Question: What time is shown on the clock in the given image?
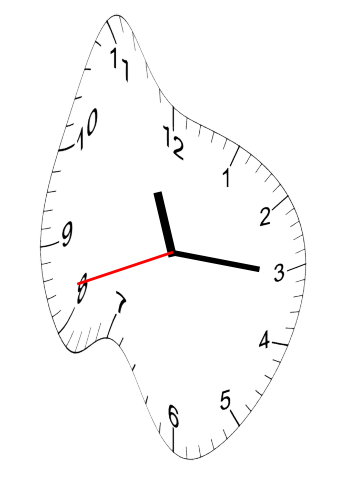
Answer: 11:15:42